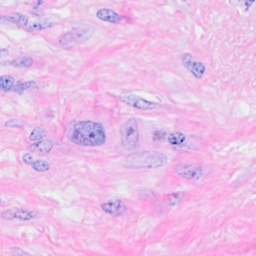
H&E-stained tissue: Breast